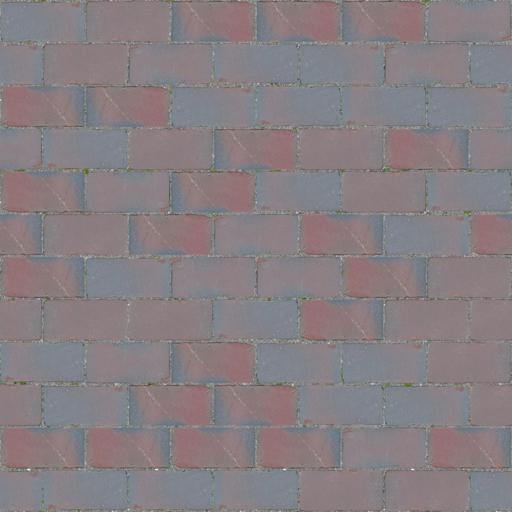
Tags: pavement paving stones